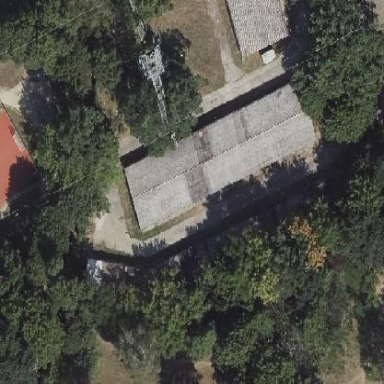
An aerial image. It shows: Group of garages.